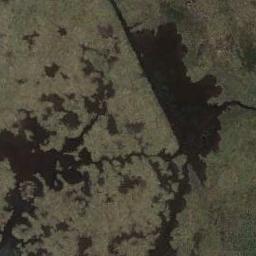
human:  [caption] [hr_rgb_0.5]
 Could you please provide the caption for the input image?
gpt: Half of this wetland is bare rock and the other half is covered by vegetation .

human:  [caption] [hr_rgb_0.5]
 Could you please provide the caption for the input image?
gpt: The wetland consists of bare land, Dry plants and water .

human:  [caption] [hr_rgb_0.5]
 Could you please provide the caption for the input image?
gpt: Many waters of different sizes are surrounded by wetlands .

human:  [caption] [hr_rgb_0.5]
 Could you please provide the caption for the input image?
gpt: Brown trivial bare land in the river in a wetland .

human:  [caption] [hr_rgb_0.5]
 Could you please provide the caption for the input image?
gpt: There are some water areas on the wetland .